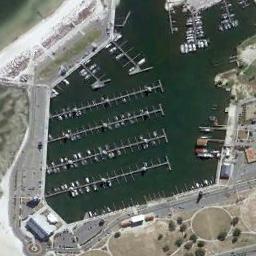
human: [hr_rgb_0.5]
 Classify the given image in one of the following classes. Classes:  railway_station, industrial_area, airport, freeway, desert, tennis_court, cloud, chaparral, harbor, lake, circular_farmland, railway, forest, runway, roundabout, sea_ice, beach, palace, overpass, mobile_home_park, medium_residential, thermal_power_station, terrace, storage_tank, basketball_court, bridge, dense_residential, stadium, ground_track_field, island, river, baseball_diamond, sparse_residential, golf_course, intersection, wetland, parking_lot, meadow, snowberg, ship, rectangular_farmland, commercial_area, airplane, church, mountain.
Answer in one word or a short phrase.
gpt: harbor